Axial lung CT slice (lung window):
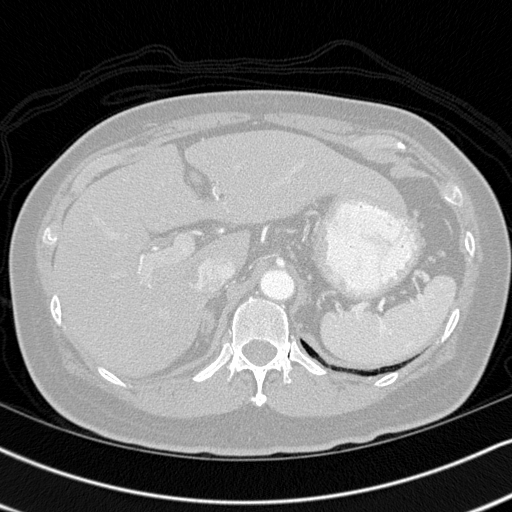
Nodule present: no